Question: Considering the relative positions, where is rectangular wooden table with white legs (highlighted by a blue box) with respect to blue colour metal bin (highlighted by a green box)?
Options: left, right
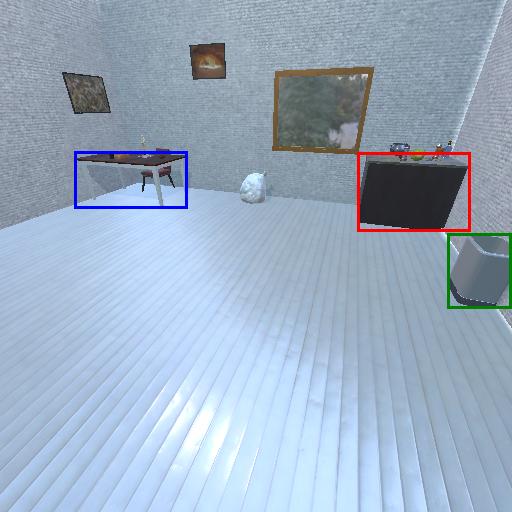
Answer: left